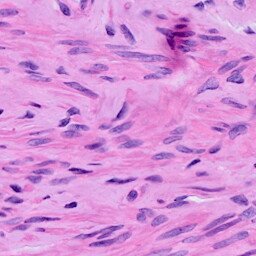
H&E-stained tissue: Ovarian